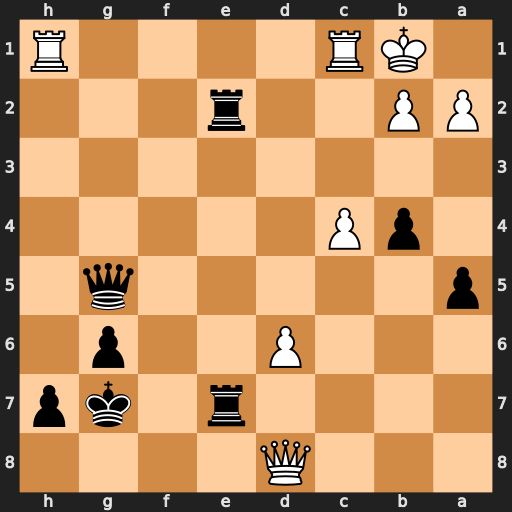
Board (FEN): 3Q4/4r1kp/3P2p1/p5q1/1pP5/8/PP2r3/1KR4R
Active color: b
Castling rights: -
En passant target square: -
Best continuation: Rxb2+ Kxb2 Re2+